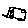
Label: car